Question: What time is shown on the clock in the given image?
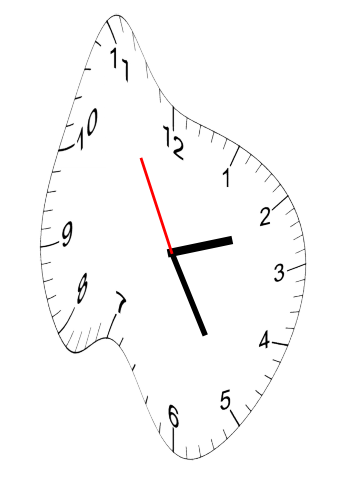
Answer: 02:24:55